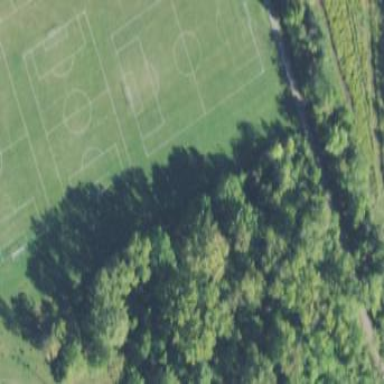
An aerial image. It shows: Soccer pitch for leisure land activities.